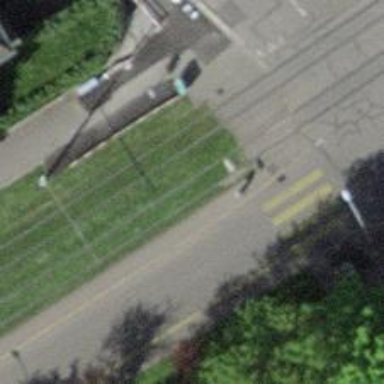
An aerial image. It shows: Tram stop with public transport stop position.